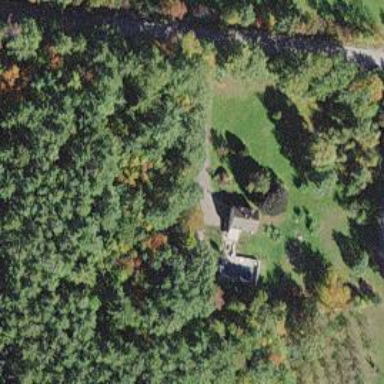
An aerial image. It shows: Driveway.